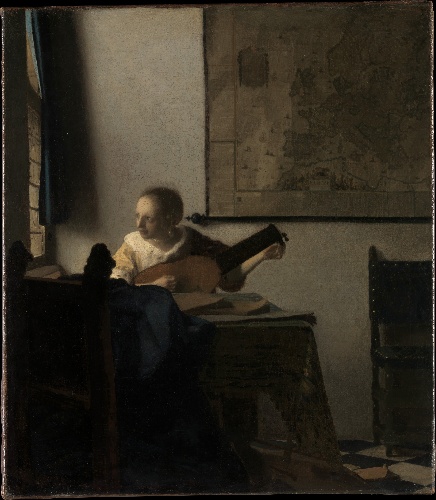
Title: Young Woman with a Lute
Artist: Johannes Vermeer
Artist bio: Dutch, Delft 1632–1675 Delft
Date: ca. 1662–63
Object type: Painting
Classification: Paintings
Medium: Oil on canvas
Dimensions: 20 1/4 x 18 in. (51.4 x 45.7 cm)
Department: European Paintings
Credit line: Bequest of Collis P. Huntington, 1900
Accession year: 1925
Repository: Metropolitan Museum of Art, New York, NY
Tags: Women|Lutes|Music|Interiors|Maps